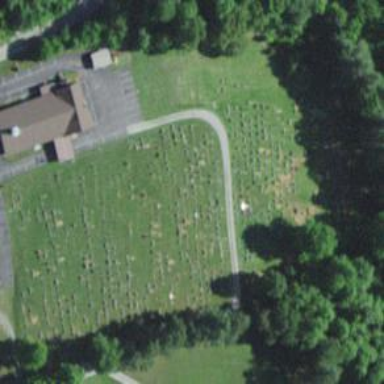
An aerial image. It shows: Cemetery.